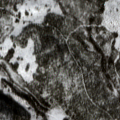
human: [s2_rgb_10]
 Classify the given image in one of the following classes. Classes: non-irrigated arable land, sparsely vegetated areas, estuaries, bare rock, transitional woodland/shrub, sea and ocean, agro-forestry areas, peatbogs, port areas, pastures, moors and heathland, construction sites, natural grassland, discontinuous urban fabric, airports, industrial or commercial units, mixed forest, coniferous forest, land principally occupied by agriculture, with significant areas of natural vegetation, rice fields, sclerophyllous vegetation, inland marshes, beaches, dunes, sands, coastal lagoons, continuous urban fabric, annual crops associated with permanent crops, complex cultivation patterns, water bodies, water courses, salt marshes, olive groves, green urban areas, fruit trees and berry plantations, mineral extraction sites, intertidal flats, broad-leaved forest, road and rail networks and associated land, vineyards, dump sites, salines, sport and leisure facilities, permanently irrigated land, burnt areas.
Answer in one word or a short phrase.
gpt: coniferous forest, mixed forest, transitional woodland/shrub